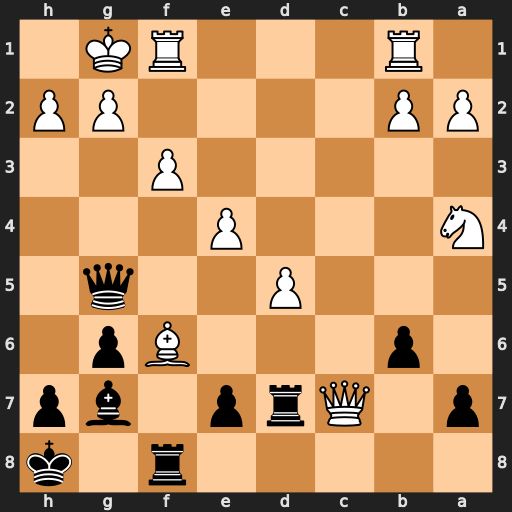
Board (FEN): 5r1k/p1Qrp1bp/1p3Bp1/3P2q1/N3P3/5P2/PP4PP/1R3RK1
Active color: b
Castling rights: -
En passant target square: -
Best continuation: Qe3+ Kh1 Rxc7 Bxg7+ Kxg7